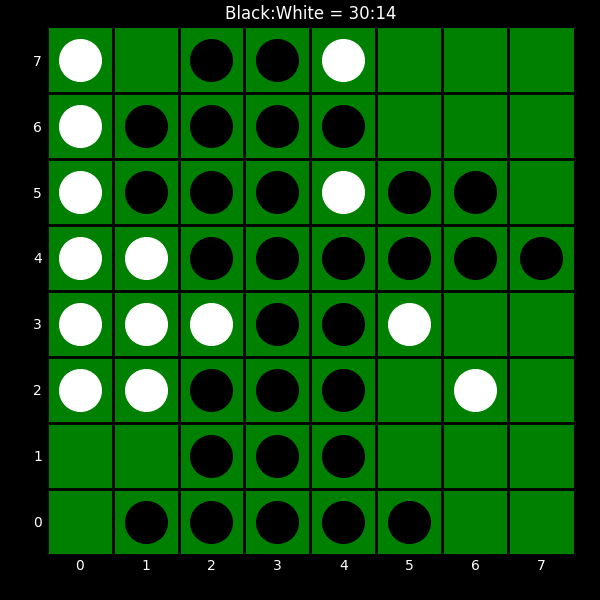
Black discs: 30
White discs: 14